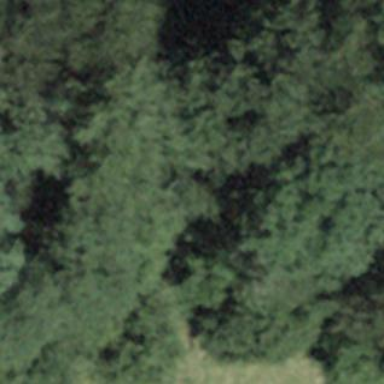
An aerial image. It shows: Forest area.